Interaction volume radius: 10 \u00c5
Interaction volume height: 10 \u00c5
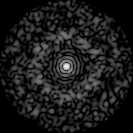
Disorder parameter: 0.8398